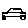
Label: car